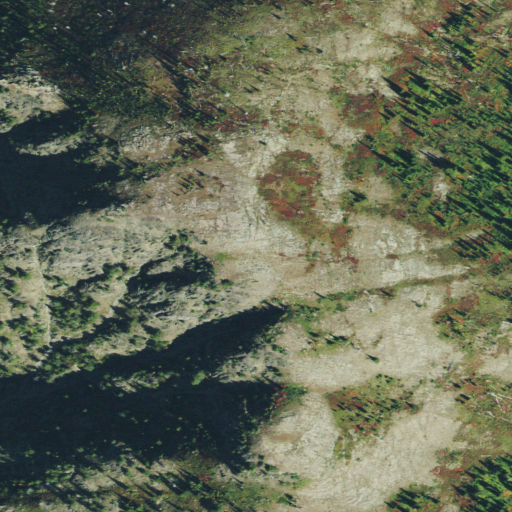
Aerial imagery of mountain in Montana named Wildcat Mountain containing shrub and evergreen forest